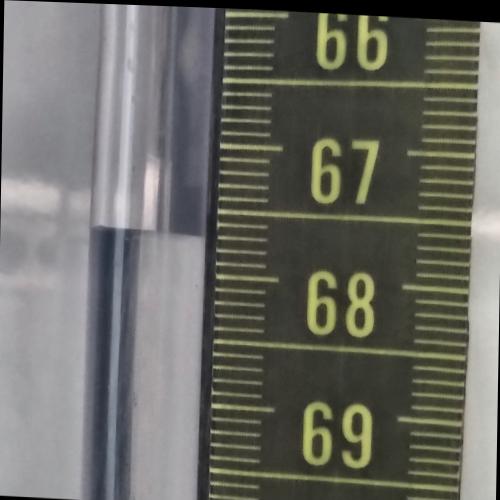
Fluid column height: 67.7 cm